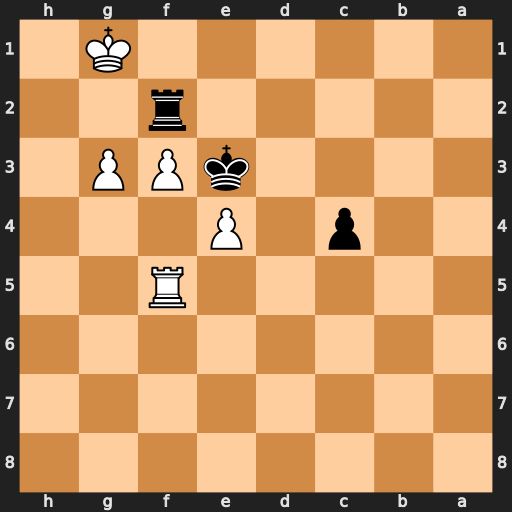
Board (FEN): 8/8/8/5R2/2p1P3/4kPP1/5r2/6K1
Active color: b
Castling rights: -
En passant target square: -
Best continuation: c3 Rc5 c2 Rc3+ Kd4